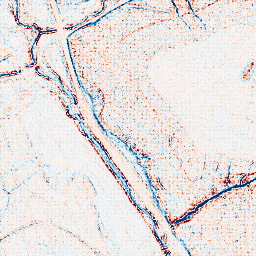
Category: edge_preserving
Decomposition family: anisotropic_diffusion
Decomposition parameters: iterations: 5
kappa: 10
gamma: 0.1
Upsampling method: sinc_hamming
Upsampling parameters: scale: 4
kernel_size: 4
Upsampling scale: 4